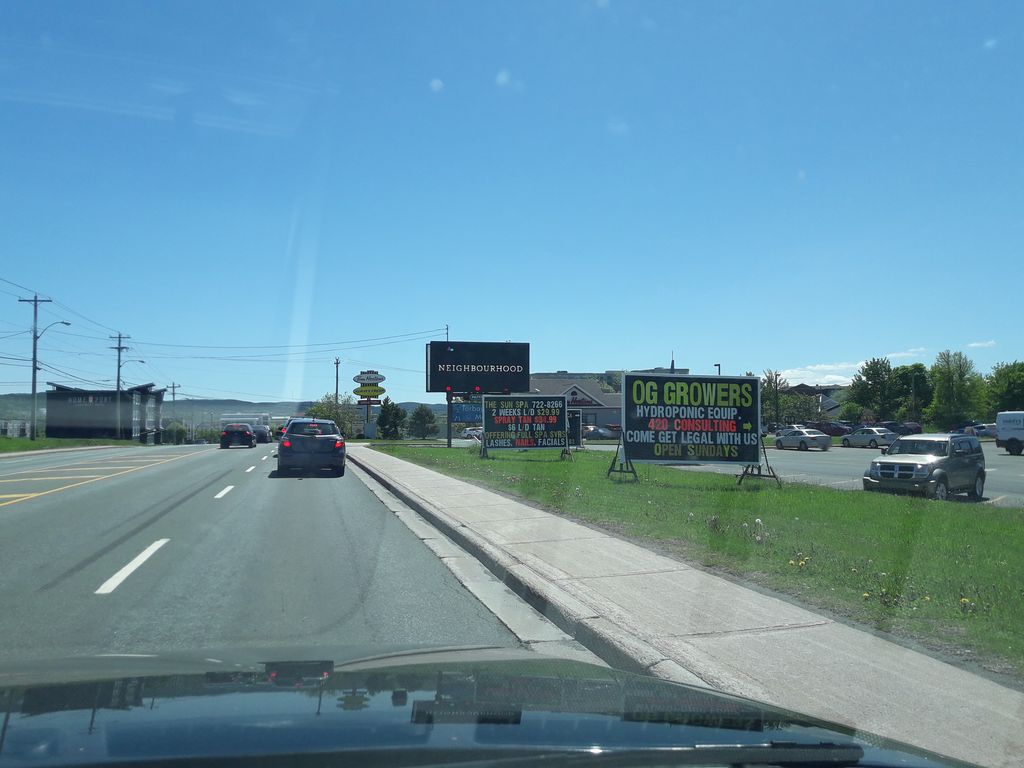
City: st_johns